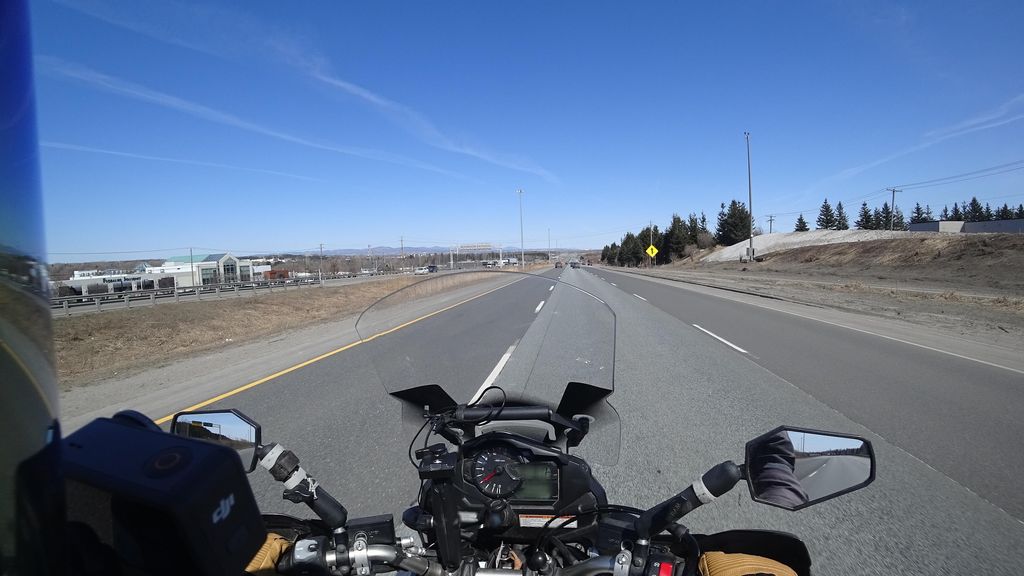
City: quebec_city